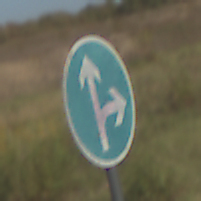
Verkehrszeichen: VorgeschriebeneFahrtrichtungGeradeausOderRechts
Umgebung: Outdoor, Nature
Tageszeit: MorningAfternoon
Wetter: Clear
Licht: Natural
Jahreszeit: Autumn
Kontrast: HighContrast